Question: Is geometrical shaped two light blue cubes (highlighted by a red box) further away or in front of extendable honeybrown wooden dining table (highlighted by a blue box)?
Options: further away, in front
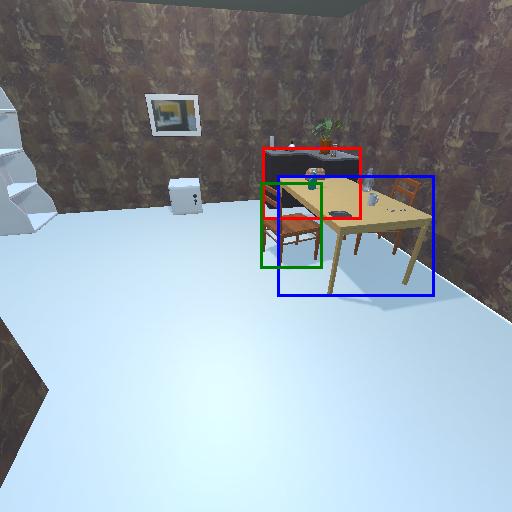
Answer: further away